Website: lowes
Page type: receipt
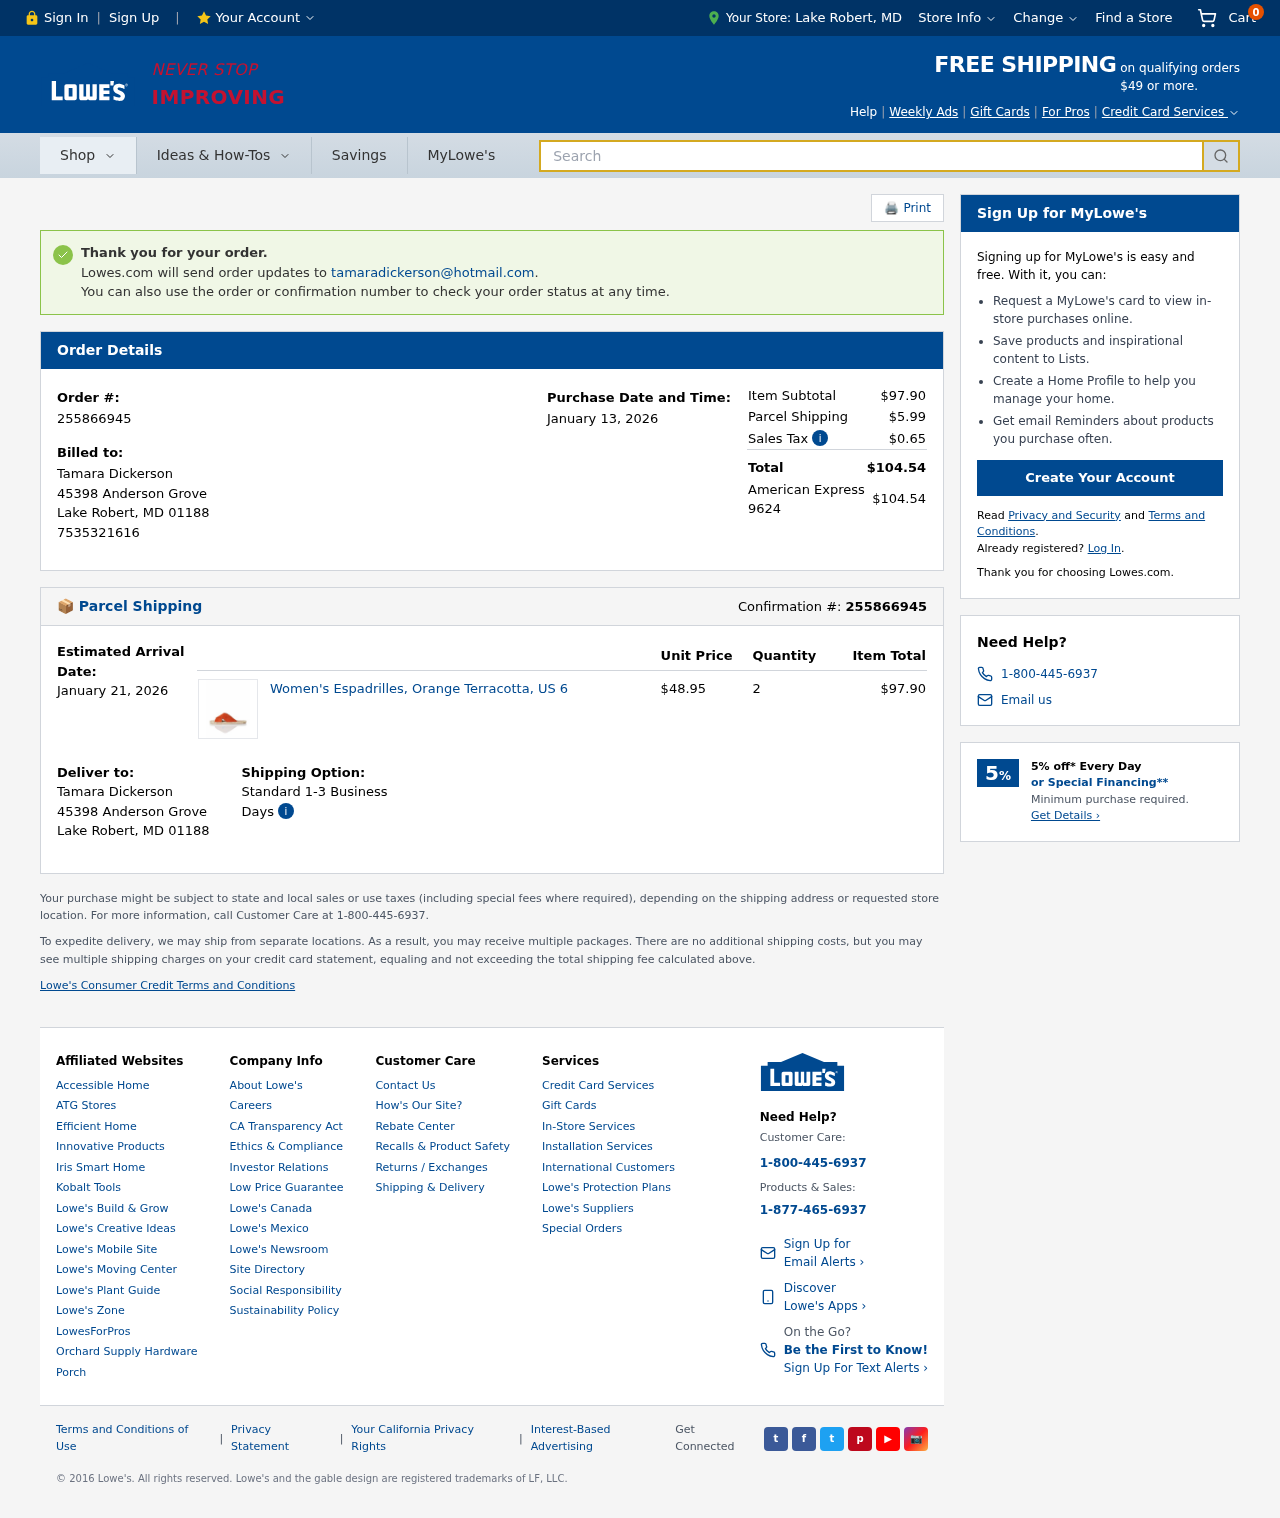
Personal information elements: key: PII_CARD_LAST4
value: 9624
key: PII_CARD_TYPE
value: American Express
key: PII_CITY
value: Lake Robert
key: PII_EMAIL
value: tamaradickerson@hotmail.com
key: PII_FULLNAME
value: Tamara Dickerson
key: PII_PHONE
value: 7535321616
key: PII_POSTCODE
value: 01188
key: PII_STATE_ABBR
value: MD
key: PII_STREET
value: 45398 Anderson Grove
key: PII_CITY_STATE
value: Lake Robert, MD
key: PII_FULLNAME2
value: Tamara Dickerson
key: PII_STREET2
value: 45398 Anderson Grove
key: PII_CITY2
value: Lake Robert
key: PII_STATE_ABBR2
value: MD
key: PII_POSTCODE2
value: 01188
Product elements: key: PRODUCT1_NAME
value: Women's Espadrilles, Orange Terracotta, US 6
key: PRODUCT1_PRICE
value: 48.95
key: PRODUCT1_QUANTITY
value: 2
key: PRODUCT1_TOTAL
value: $97.90
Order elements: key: ORDER_NUM_ITEMS
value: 0
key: ORDER_ID
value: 255866945
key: ORDER_DATE
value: January 13, 2026
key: ORDER_SUBTOTAL
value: $97.90
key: ORDER_SHIPPING_COST
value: $5.99
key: ORDER_TAX
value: $0.65
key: ORDER_TOTAL
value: $104.54
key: ORDER_TOTAL2
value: $104.54
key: ORDER_DELIVERY_DATE
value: January 21, 2026
Search elements: key: HEADER_SEARCH
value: Search